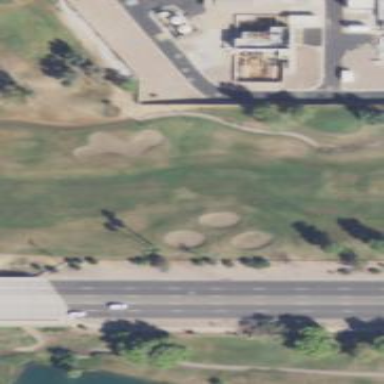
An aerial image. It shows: Golf fairway surrounded by grass.